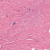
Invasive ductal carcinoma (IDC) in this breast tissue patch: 0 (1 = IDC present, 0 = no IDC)